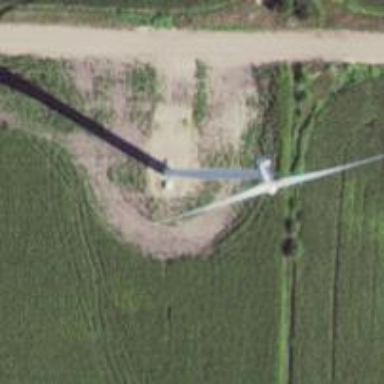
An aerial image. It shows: Wind generator powered by horizontal axis wind turbine.